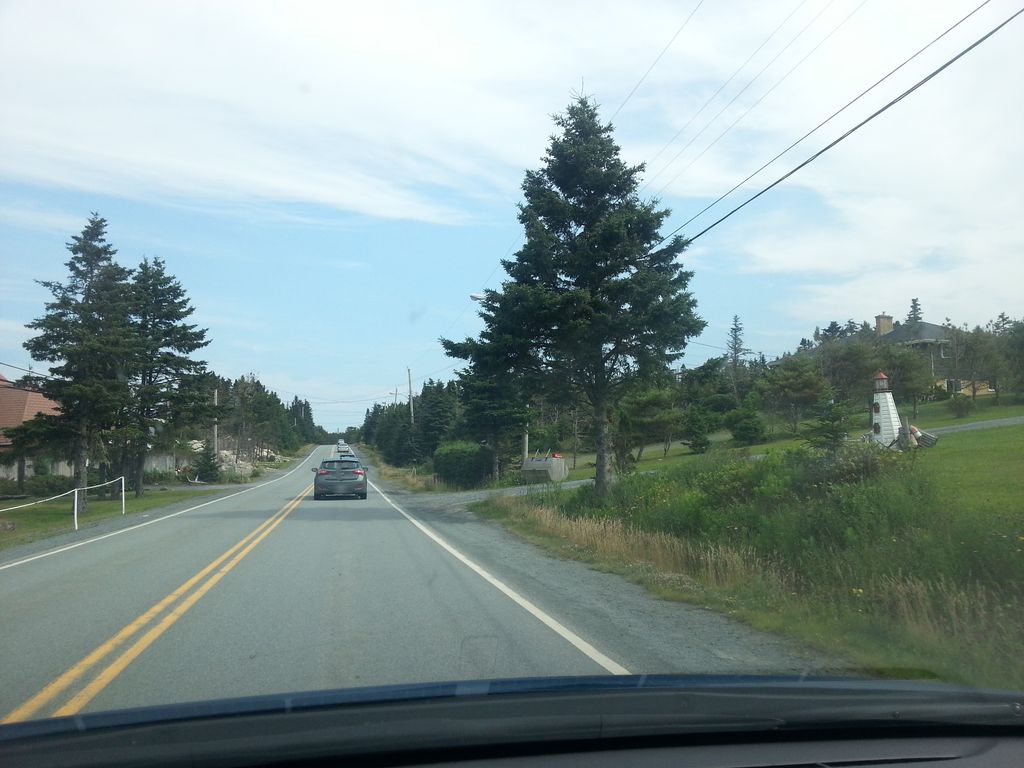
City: halifax